Question:
Hi,
how do i plot the Attached Dataframe in python, i am looking for multiple series line graph.
Any help will be much appreciated.
> Error:-ValueError: could not convert string to float
Thanks
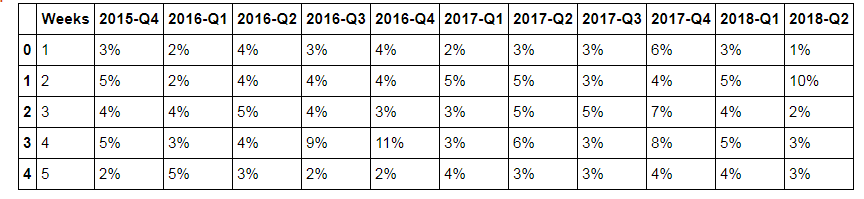
Answer: Your problem here is that the % signs in your csv file are making Pandas read each value as a string object, rather than as a float.
The best option for resolving this would probably be to not have extraneous characters like %s everywhere in your csv file. Instead, it would probably make more sense to list units in your columns, or elsewhere in descriptions.
However, in this case, it can also be solved afterward by removing the extraneous characters and converting manually, eg, for a DataFrame 'a':
'''
a.ix[:,a.dtypes==object] = a.ix[:,a.dtypes==object].applymap(lambda x: float(x[:-1]))
'''
This will work for your specific case of one % at the end being the offending character consistently:
- - -